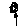
Label: flower